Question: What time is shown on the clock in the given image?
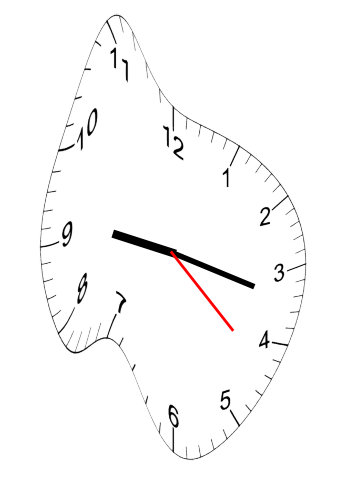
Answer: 09:17:22